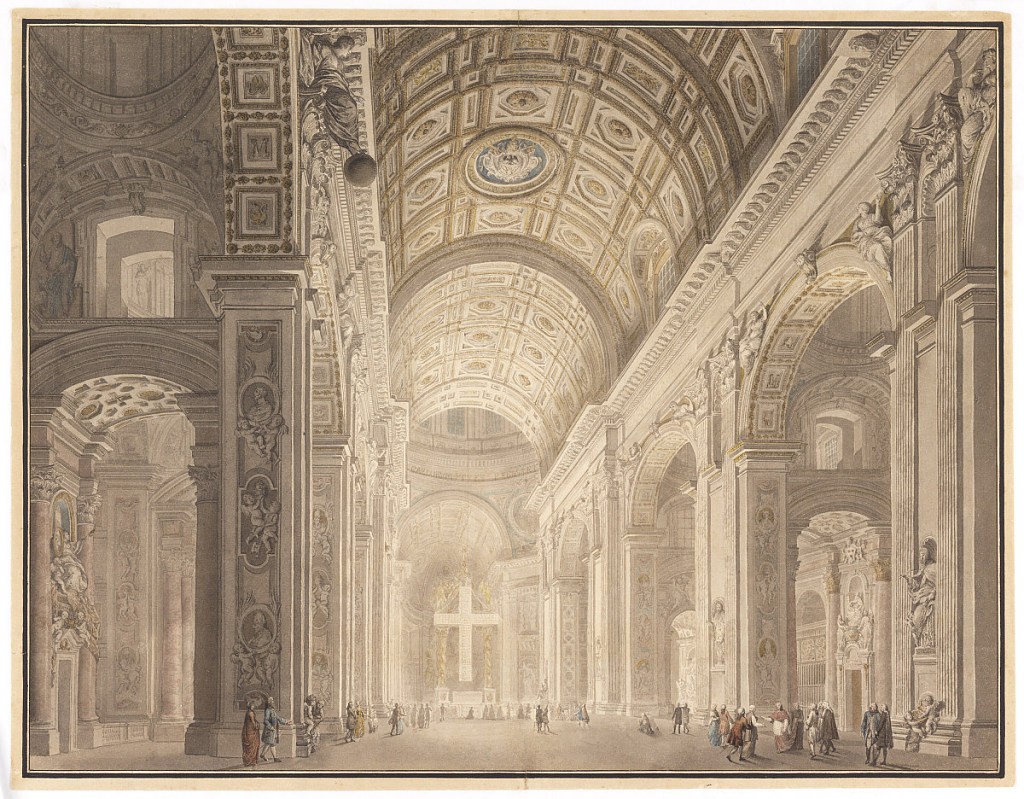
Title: Interior of St. Peter's Illuminated
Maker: Francesco Panini, ca. 1725 – ca. 1794
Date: before 1787
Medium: Brush and watercolor over pen and ink on tan laid paper
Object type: Drawing
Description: Interior of Basilica of St. Peter's on Holy Thursday.  View is asymmetrical, from a position between the left side aisle and the nave.  Interior is illuminated by a large cross, composed of several hundred lit oil lamps, suspended in front of the Bernini baldichin.  Figures stand under the cross and scattered around the nave.